Field crop: tomato
Growth stage: 1
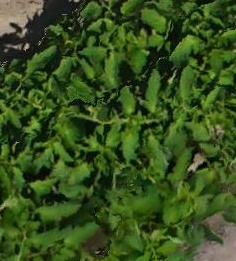
Species: tomato